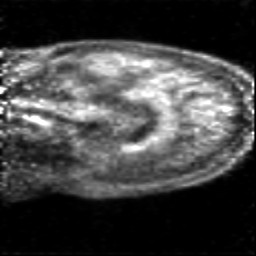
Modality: PET
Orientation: sagittal
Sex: female
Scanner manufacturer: siemens